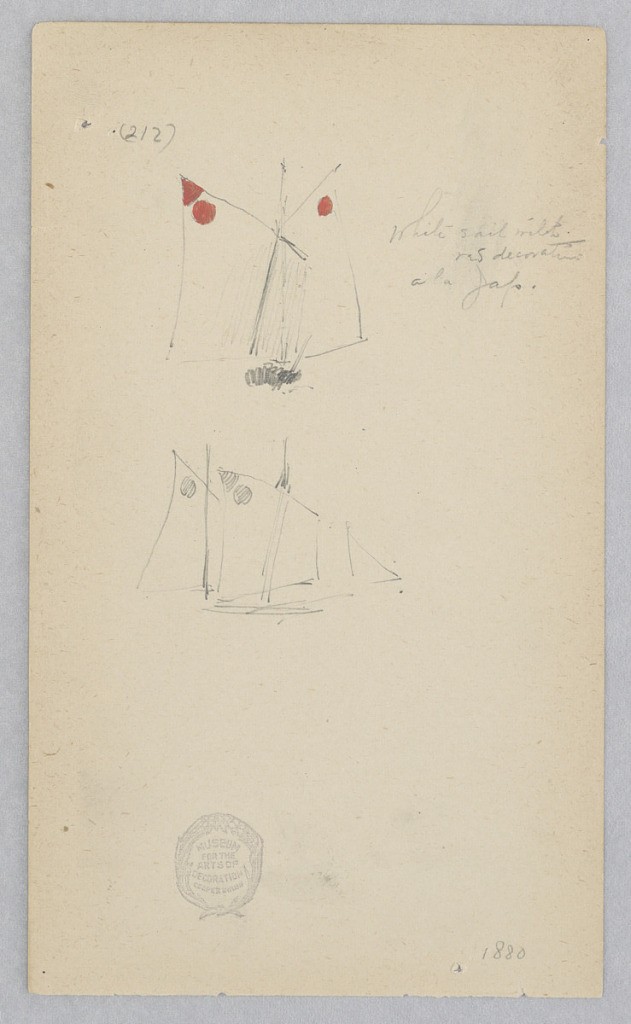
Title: Sailboat
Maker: Robert Frederick Blum, American, 1857–1903
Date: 1880
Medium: Pen and ink, graphite on wove paper
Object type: Drawing
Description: Two sketches of a sailboat with a double mast hull under sail.